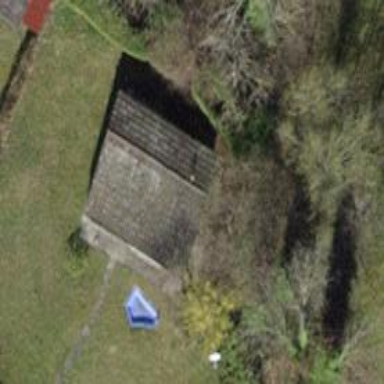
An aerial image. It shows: Shed building.